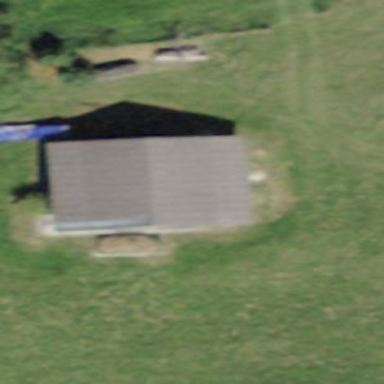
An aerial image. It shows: Rural barn.